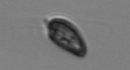
Label: Prorocentrum_triestinum